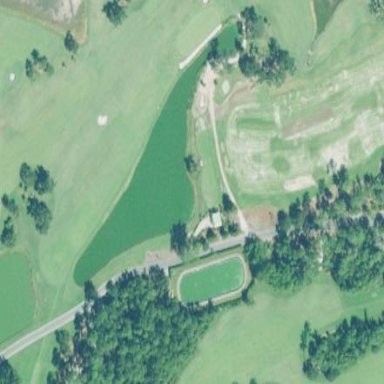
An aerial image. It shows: Area of rough grass used for golf.